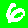
Digit: 6